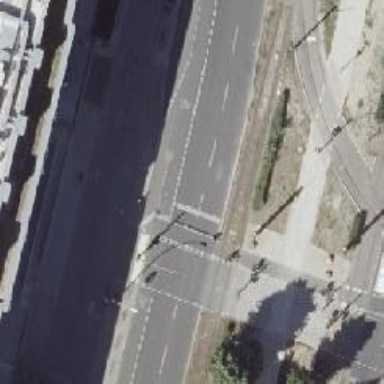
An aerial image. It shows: Road with traffic signals.